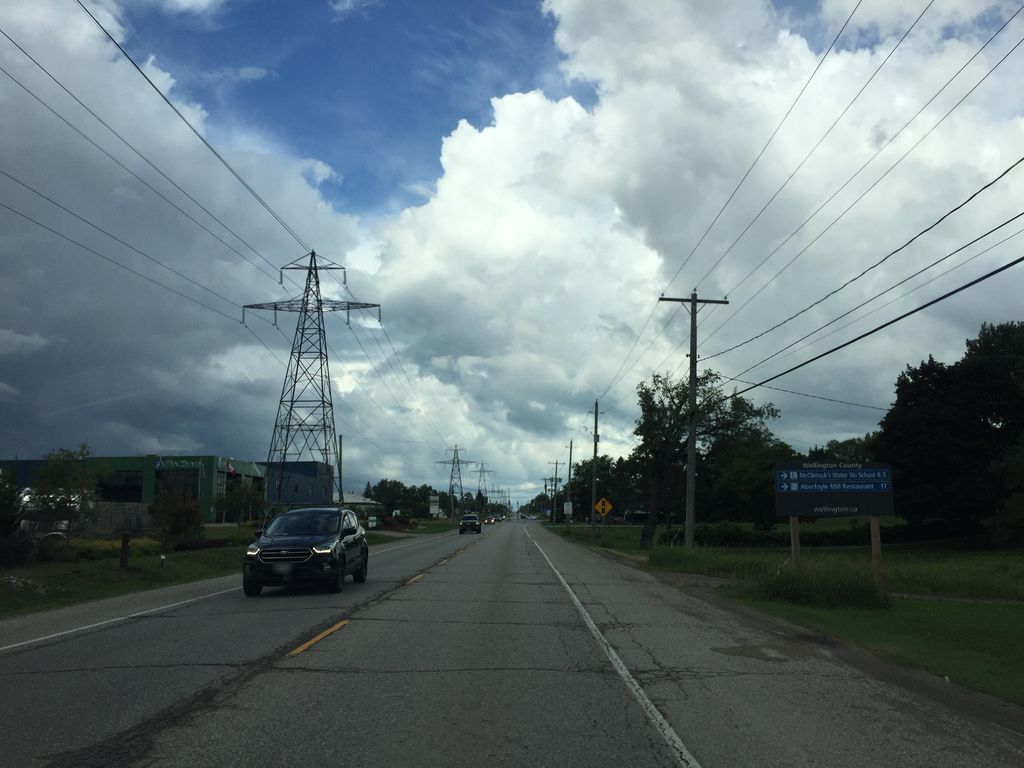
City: kitchener-waterloo